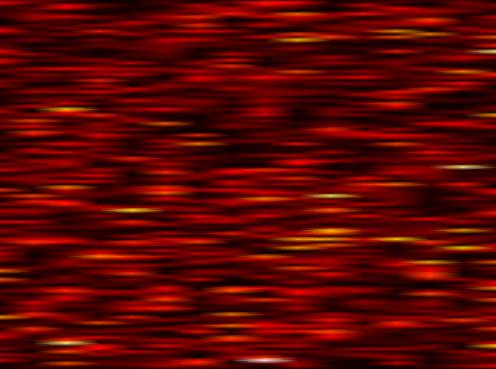
Label: FBMC